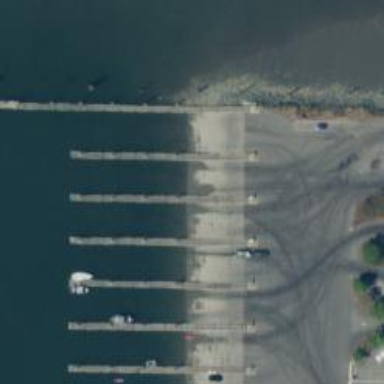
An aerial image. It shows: Slipway on leisure land.